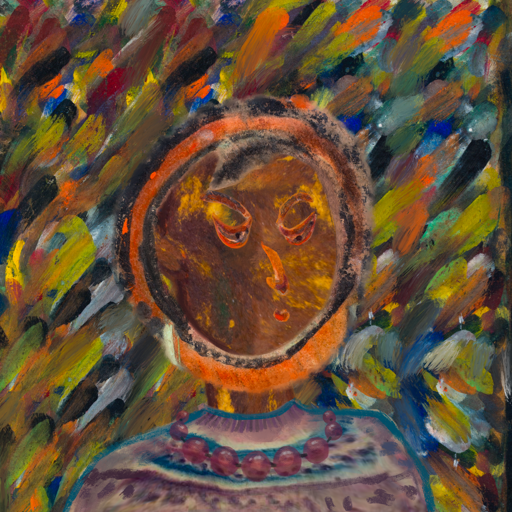
Background: An_Impression, Head And Neck Side: Comrade, Face Side: Hypocrite, Bust: HillGirl, Hair Side: Childish, Head Accessory: Blank, Second Necklace: Blank, Necklace: Irani_2, Baby: Blank